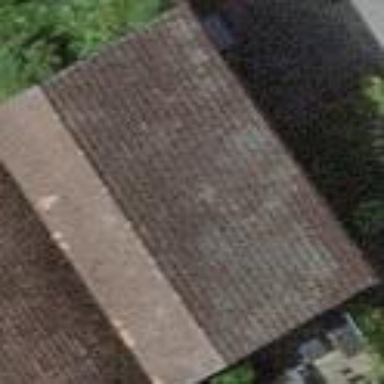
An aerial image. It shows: Garage building.